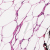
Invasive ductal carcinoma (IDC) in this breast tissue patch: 0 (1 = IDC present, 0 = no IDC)